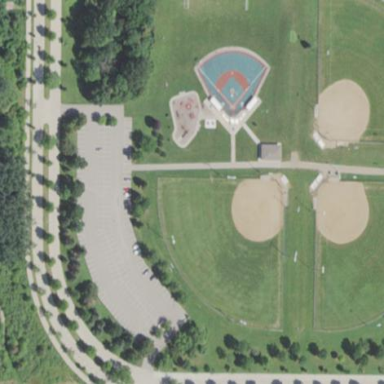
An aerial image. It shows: Baseball pitch for leisure land.